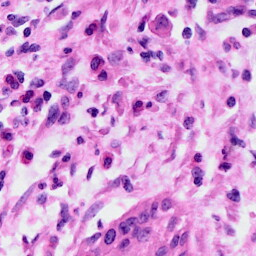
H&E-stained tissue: Cervix